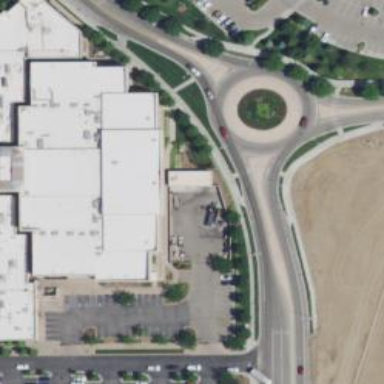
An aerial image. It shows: Tertiary road with asphalt surface leading to roundabout.